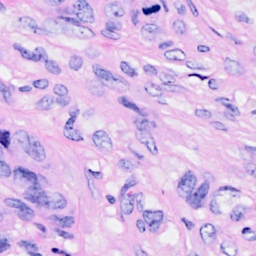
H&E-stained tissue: Breast